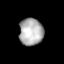
Tissue: lung
Cell type: Endothelial cells
Senescence score: 0.6569
Nuclear area (px): 636
Mean DAPI intensity: 175.299